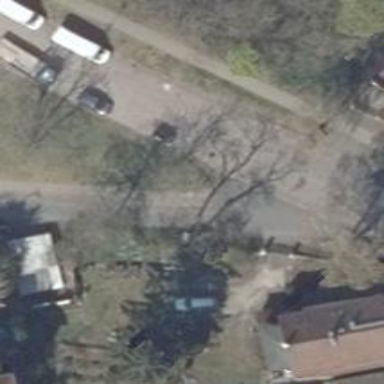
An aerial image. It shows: Residential road.